Question: I want to use my training data to train a random forest model, but some errors occured.
The error message as below:
'''
Error in train.default(x, y, weights = w, ...) :
At least one of the class levels is not a valid R variable name; This will cause errors when class probabilities
are generated because the variables names will be converted to X1, X2, X3, X4, X5, X6, X7 . Please use factor
levels that can be used as valid R variable names (see ?make.names for help).
'''
Below is my code:
'''
rf.ctrl <- trainControl(method = "repeatedcv",
number = 10,
repeats = 10,
classProbs = TRUE,
summaryFunction = twoClassSummary)
set.seed(256)
#train the calssification model with random forest
rf.model <- train(as.factor(response) ~ .,data = trainvals,
method = "rf",
trControl = rf.ctrl,
tuneLength = 10,
metic = "ROC")
'''
The structure of trainvals is :

The class level of response is 1,2,3,4,5,6,and 7.
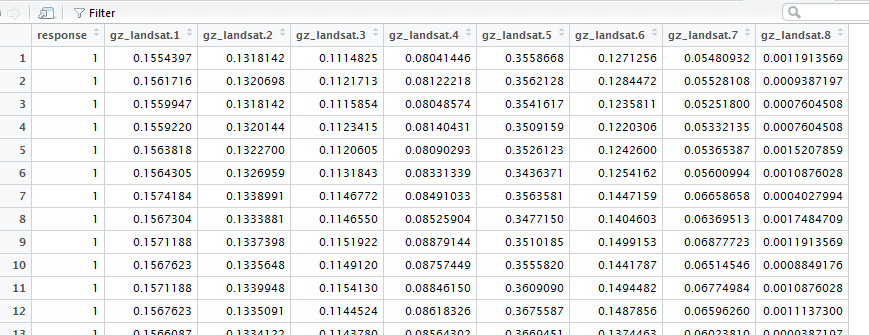
Answer: One or more of the columns in the 'trainvals' data frame is not a factor type, hence the error you are getting. You can convert all columns to factor using the following:
'''
trainvals[] <- lapply(trainvals, factor)
'''